This grayscale texture is a bearing vibration snapshot reshaped row-by-row into a square image. Determine the bearing's health state. Answer with exactly one of: normal, inner_race, outer_race, ball.
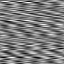
Answer: ball